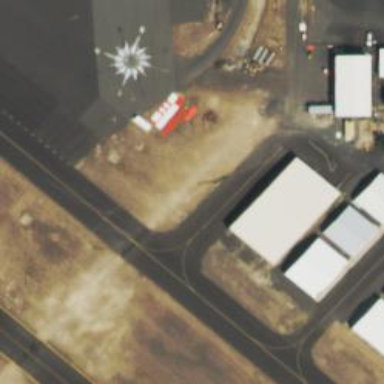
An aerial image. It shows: Asphalt taxiway in the airport.